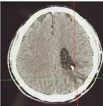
Clinical response to long-term immunotherapy and the effect of surgery. (D) PET-CT scan before Lung tumor resection. TC, paclitaxel+carboplatin; Pembro, pembrolizumab.
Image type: radiology (ct)